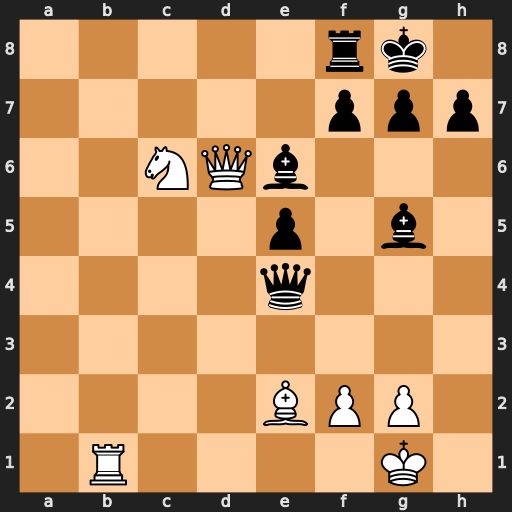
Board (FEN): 5rk1/5ppp/2NQb3/4p1b1/4q3/8/4BPP1/1R4K1
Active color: w
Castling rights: -
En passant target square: -
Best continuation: Qxf8+ Kxf8 Rb8+ Bc8 Rxc8+ Bd8 Rxd8#